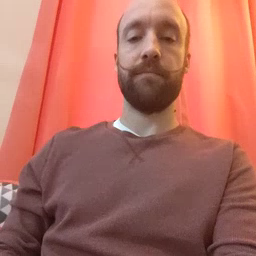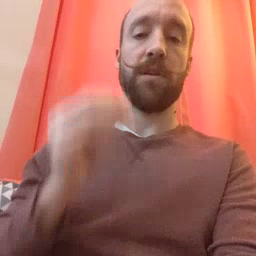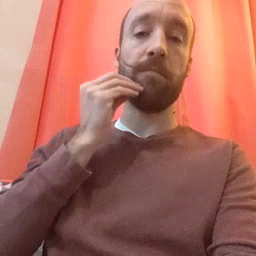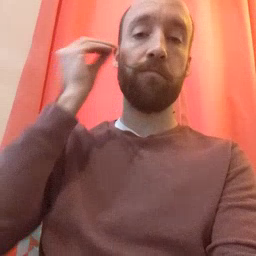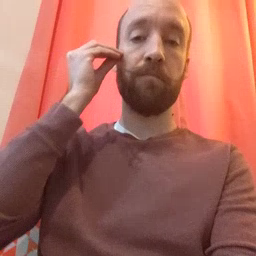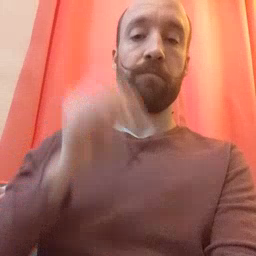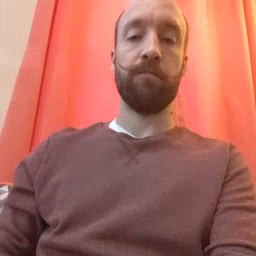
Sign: home